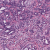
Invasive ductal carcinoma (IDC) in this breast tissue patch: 1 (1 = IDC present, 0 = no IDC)